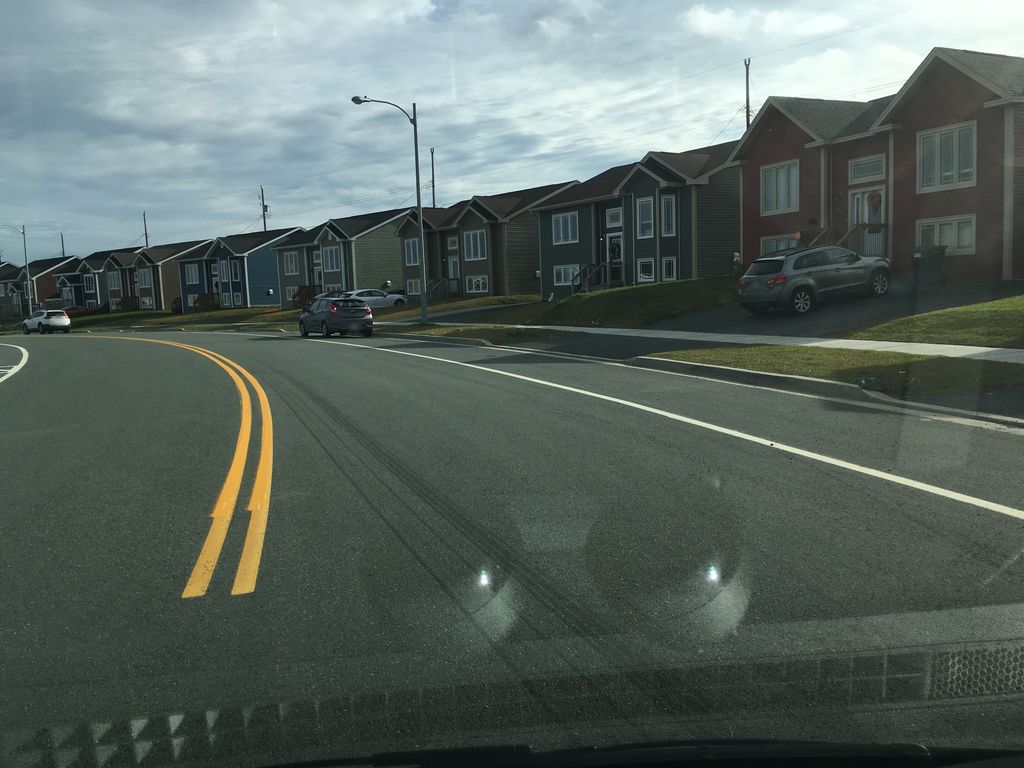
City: st_johns